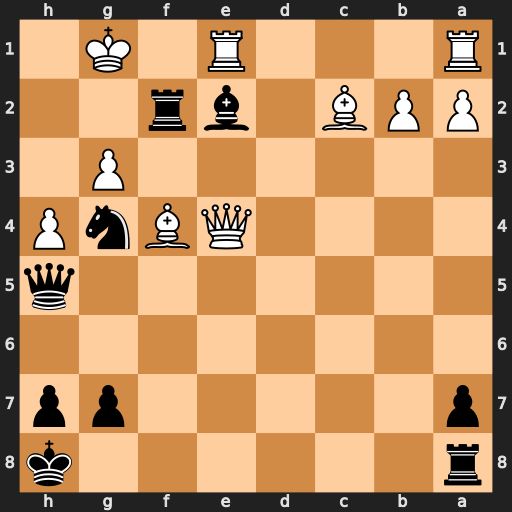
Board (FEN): r6k/p5pp/8/7q/4QBnP/6P1/PPB1br2/R3R1K1
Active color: b
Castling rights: -
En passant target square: -
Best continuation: Bf3 Qxf3 Rxf3